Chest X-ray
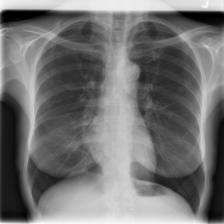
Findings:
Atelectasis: negative
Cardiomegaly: negative
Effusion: negative
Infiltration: negative
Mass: negative
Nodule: negative
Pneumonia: negative
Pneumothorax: negative
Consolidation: negative
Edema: negative
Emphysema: negative
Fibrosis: negative
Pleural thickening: negative
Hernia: negative